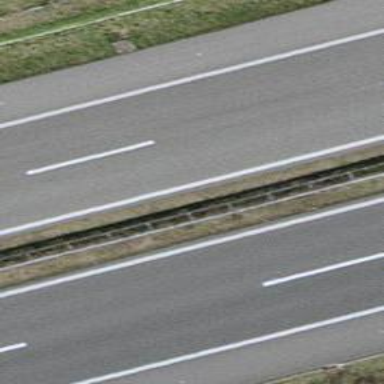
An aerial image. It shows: Asphalt motorway.